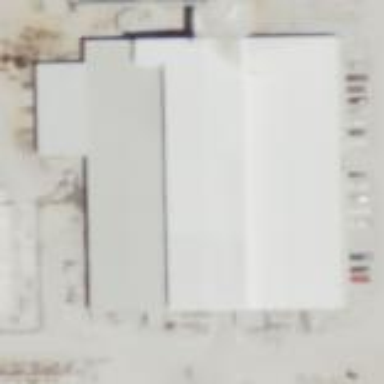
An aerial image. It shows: Building.